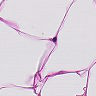
Metastatic tissue present: no